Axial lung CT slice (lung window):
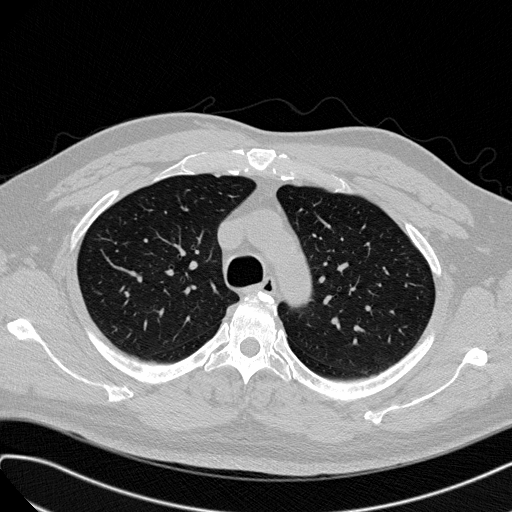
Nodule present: no